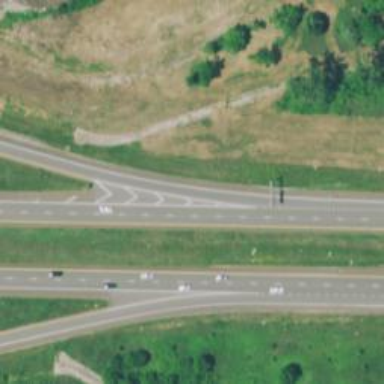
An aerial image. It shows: Asphalt surface motorway with expressway access.